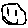
Label: smiley face